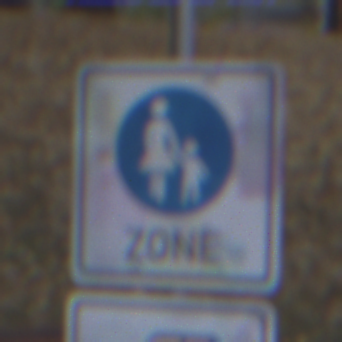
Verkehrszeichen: BeginnFussgaengerzone
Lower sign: MehrspurigeFahrzeugeFrei1
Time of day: MorningAfternoon
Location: Outdoor (Urban)
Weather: Overcast
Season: NotSpecified
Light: Natural